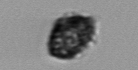
Label: Kryptoperidinium_triquetrum